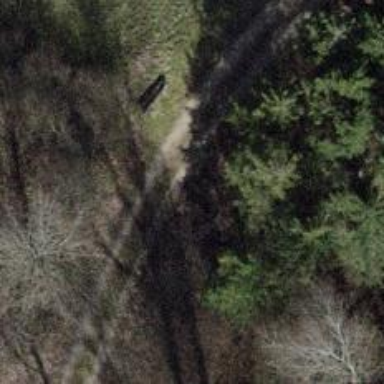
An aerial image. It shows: Bench for seating.